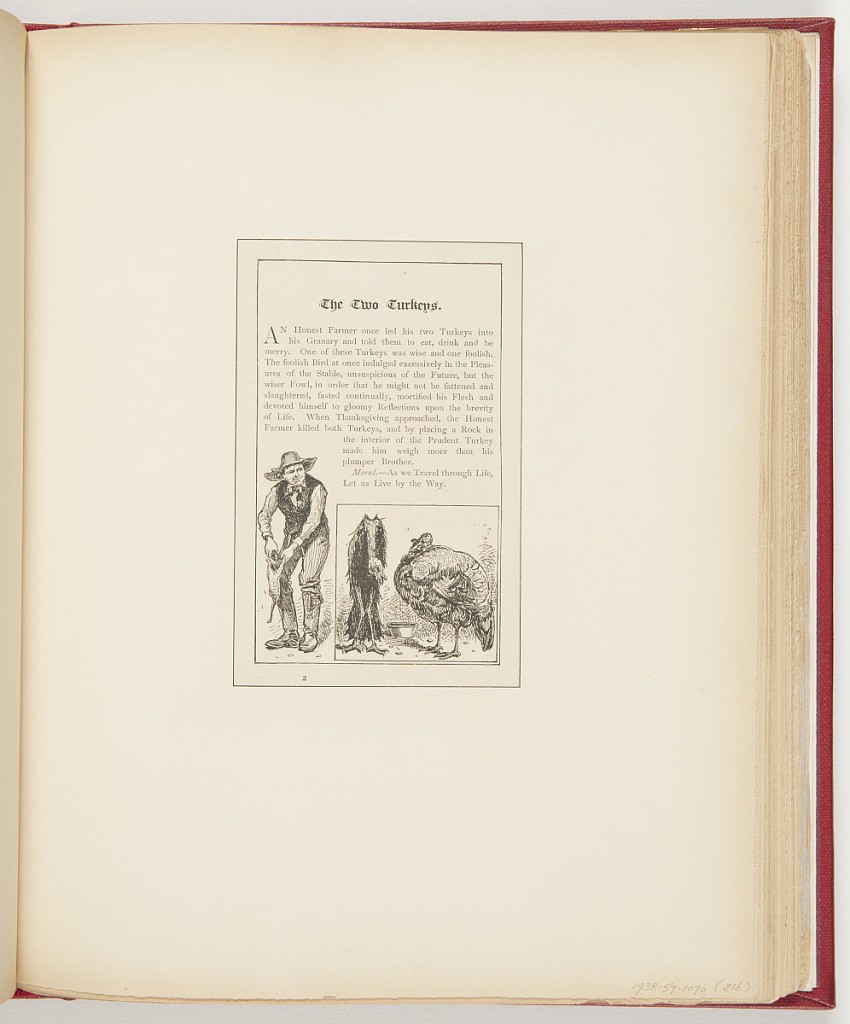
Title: The Two Turkeys
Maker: Frederick Stuart Church, American, 1842–1924
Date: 1878
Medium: Printed in black ink on paper
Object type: Ephemera
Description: Top, short story about turkey trying to deceive his way into not being eaten. Bottom left, farmer with skinned turkey carcass, stuffing it with a rock. Right, two turkeys, left turkey, facing front, scraggly; right, profile of turkey, plumped.